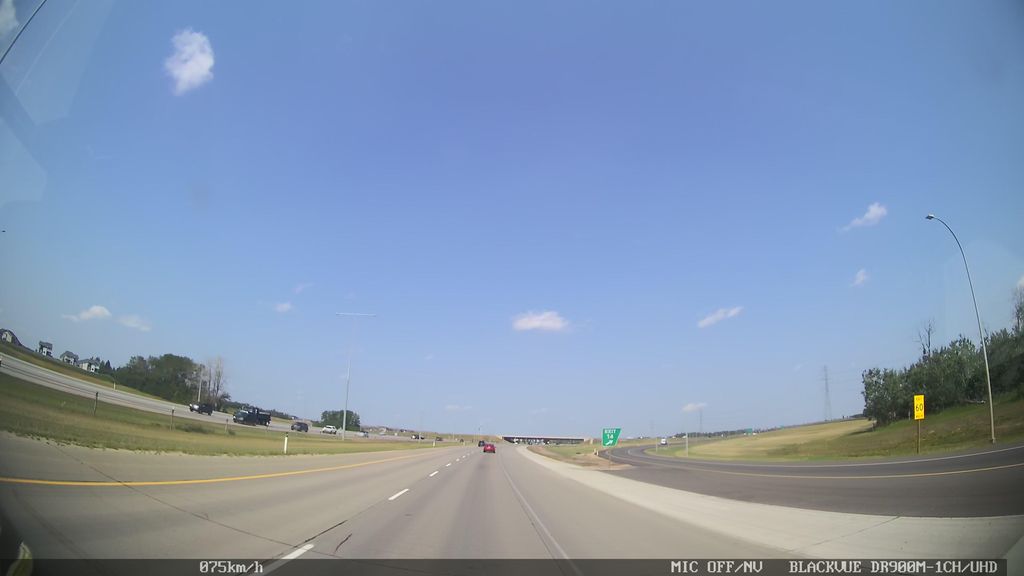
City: edmonton